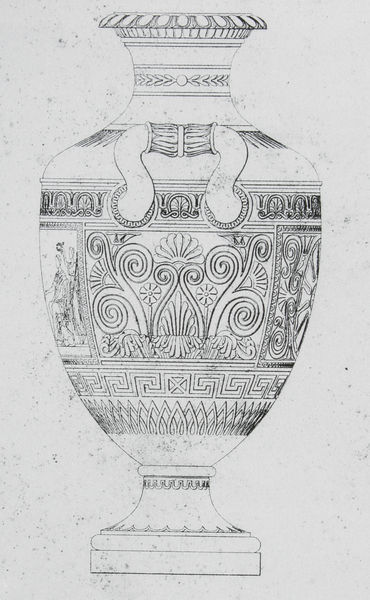
Titel: Ansicht der Huldigungsvase
Künstler: Friedrich von Gärtner
Standort: München
Institution: Architekturmuseum der Technischen Universität
Schlagwörter: blau, fuß, himmel, mann, wasser, weiß, wolken, fluss, gelb, grün, landschaft, menschen, blumen, bunt, frau, grau, schwarz, skizze, zeichen, zeichnung, blüten, rot, muster, ornament, sockel, felder, natur, figur, lippe, amphore, henkel, ranken, ton, vase, papier, modell, studie, grafik, lila, weis, rand, symmetrie, dekor, floral, ornamente, verzierung, bauch, foto, griff, tusche, antike, blumenmuster, symmetrisch, druck, stilisiert, stand, bleistift, entwurf, ranke, photo, fries, geometrisch, rauten, schnörkel, antik, griechisch, bänder, ornamentik, schaft, spirale, geometrie, eierstab, schwar, meander, kandelaber, römisch, bauchig, mäander, spiralförmig, ionisches kyma, palmetten, schwrz, palmette, sokel, klasizismus, nachzeichnung, symmetrei, k, leider sieht man kein bild..., es ist kein bild zu sehen, ich rate nur..., eierfuß